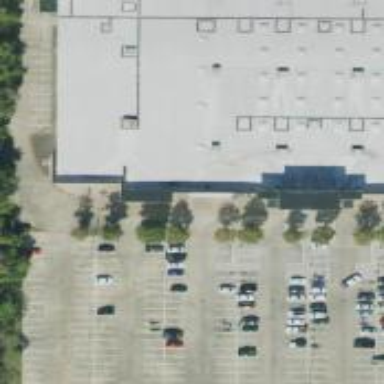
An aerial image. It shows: Parking space is available.